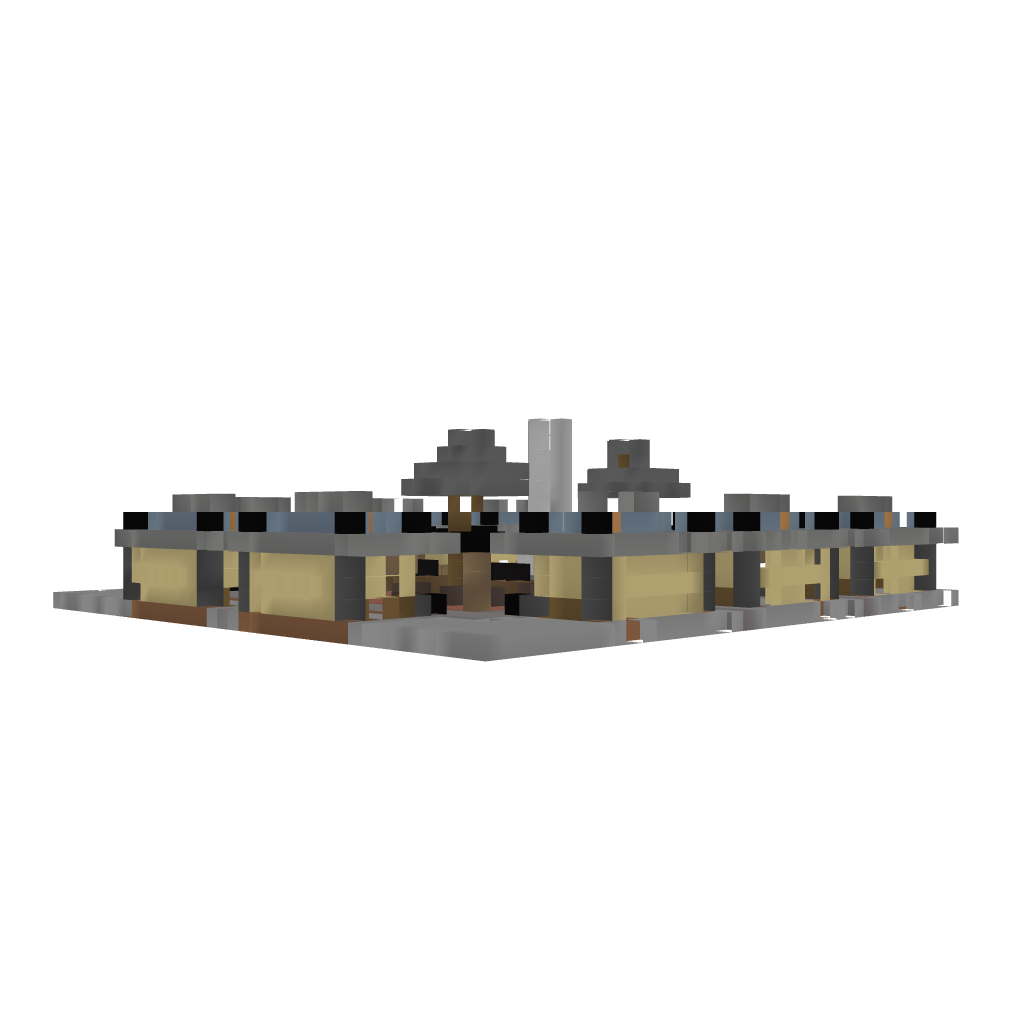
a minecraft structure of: Market Square